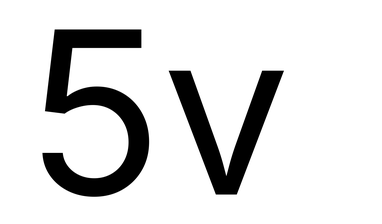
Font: Inter_Regular